Interaction volume radius: 5 \u00c5
Interaction volume height: 25 \u00c5
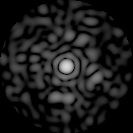
Disorder parameter: 0.8753